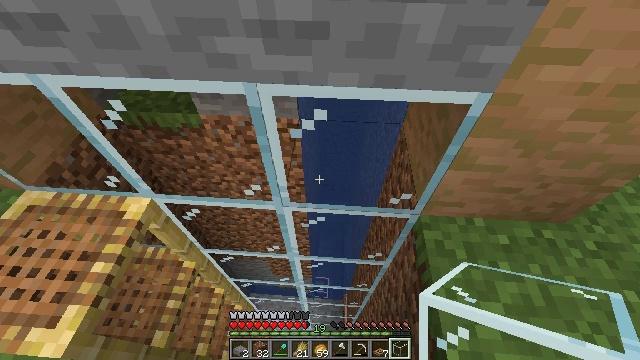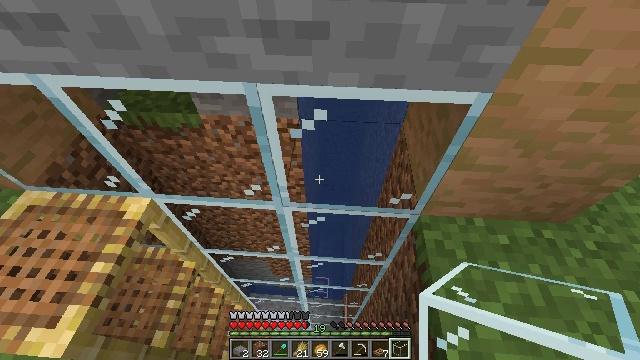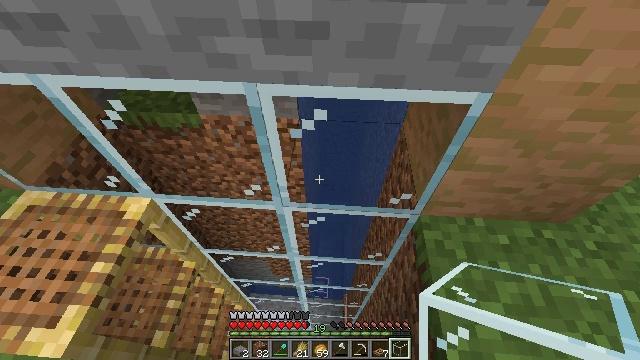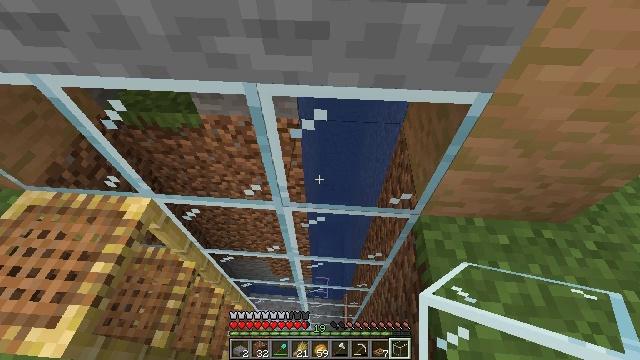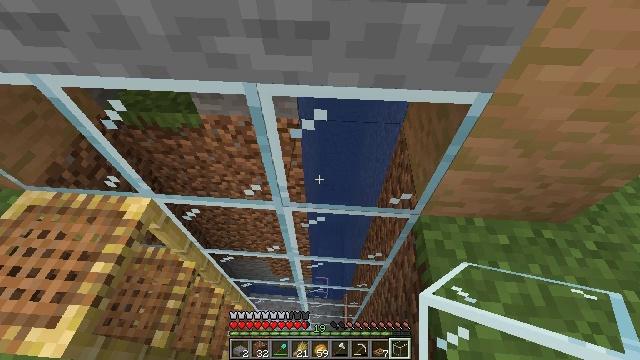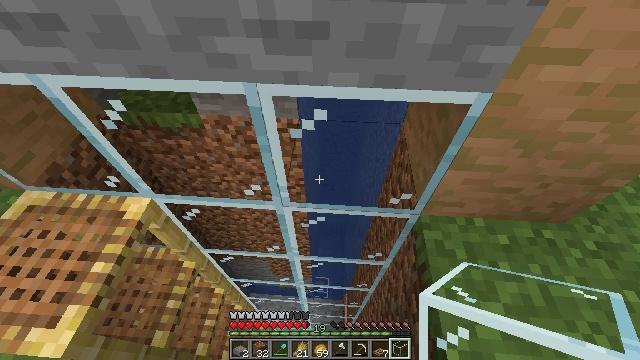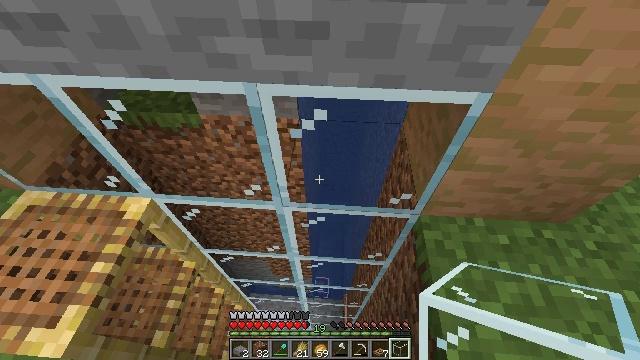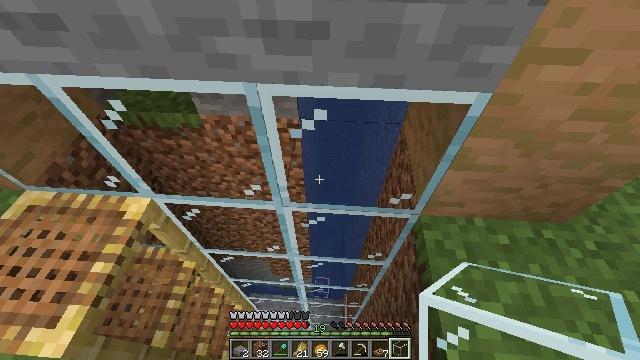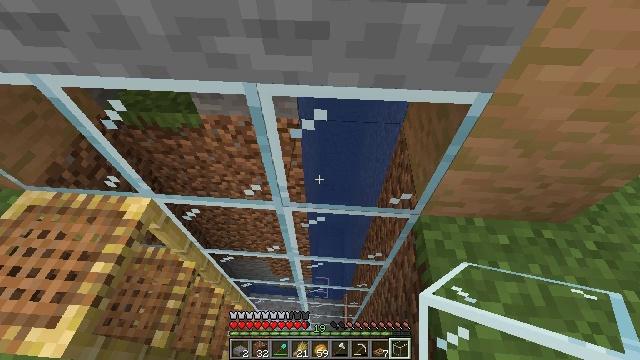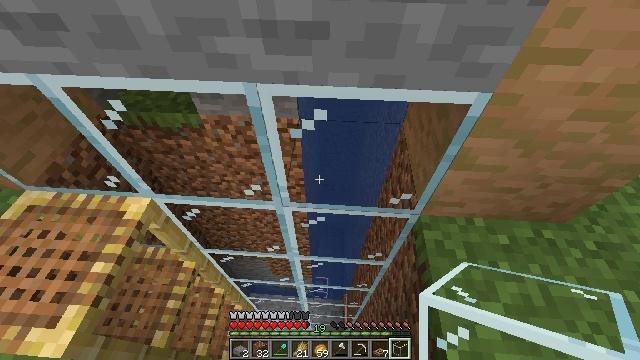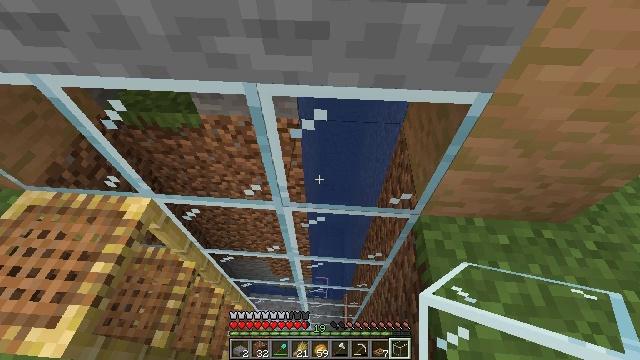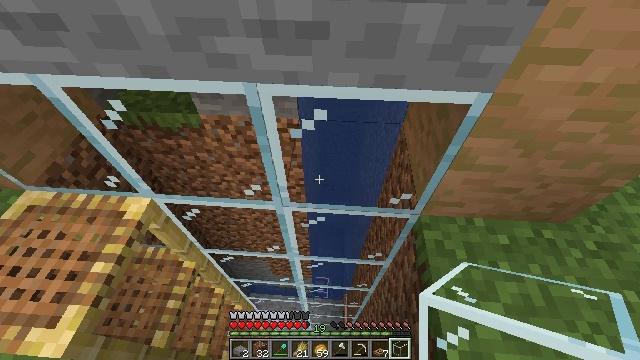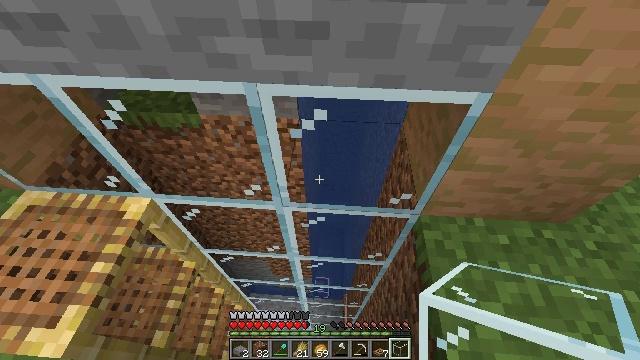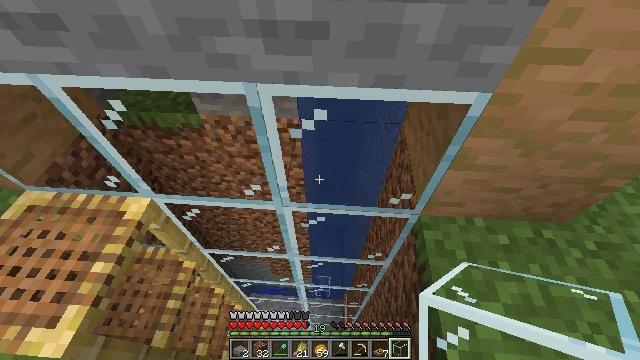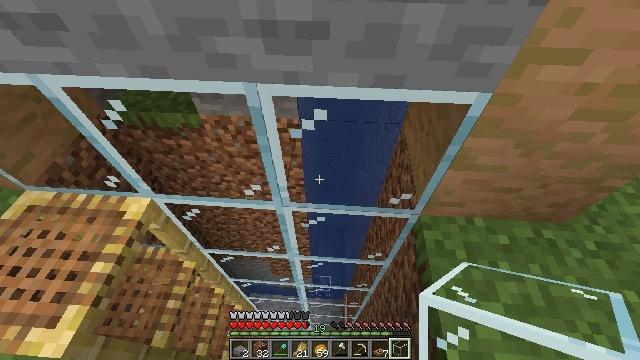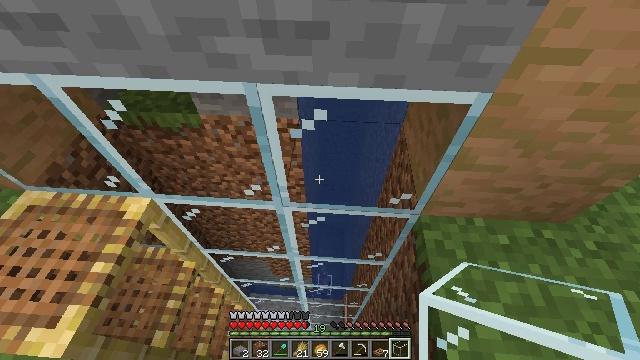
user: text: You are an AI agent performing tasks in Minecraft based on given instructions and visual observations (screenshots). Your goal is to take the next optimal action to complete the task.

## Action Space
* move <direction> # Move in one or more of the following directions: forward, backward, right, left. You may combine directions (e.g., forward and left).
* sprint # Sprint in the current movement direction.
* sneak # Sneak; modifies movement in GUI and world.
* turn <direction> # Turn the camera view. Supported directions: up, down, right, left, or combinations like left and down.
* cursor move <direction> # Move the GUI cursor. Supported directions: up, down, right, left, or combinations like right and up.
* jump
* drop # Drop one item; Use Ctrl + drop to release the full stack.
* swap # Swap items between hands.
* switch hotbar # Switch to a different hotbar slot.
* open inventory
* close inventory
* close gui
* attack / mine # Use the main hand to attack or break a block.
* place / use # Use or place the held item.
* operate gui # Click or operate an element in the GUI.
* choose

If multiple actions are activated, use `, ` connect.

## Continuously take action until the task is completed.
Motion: motion action
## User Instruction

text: Use the crafting table to create a jungle sign.
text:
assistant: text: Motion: no_op
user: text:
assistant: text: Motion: no_op
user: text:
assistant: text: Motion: no_op
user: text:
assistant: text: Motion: no_op
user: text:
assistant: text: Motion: no_op
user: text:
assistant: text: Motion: no_op
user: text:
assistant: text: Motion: no_op
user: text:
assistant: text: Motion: no_op
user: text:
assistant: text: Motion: no_op
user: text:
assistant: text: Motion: no_op
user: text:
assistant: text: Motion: no_op
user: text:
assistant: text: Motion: no_op
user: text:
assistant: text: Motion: no_op
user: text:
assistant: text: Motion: no_op
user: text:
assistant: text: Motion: no_op
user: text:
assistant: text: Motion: no_op
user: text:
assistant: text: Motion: no_op
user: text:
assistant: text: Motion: no_op
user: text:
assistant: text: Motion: no_op
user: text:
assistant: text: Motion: no_op
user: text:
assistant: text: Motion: no_op
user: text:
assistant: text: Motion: no_op
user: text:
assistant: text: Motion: no_op
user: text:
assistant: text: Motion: no_op
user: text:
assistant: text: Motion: no_op
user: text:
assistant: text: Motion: no_op
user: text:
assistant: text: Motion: no_op
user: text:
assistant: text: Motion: no_op
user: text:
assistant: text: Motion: no_op
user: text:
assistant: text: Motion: no_op